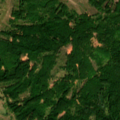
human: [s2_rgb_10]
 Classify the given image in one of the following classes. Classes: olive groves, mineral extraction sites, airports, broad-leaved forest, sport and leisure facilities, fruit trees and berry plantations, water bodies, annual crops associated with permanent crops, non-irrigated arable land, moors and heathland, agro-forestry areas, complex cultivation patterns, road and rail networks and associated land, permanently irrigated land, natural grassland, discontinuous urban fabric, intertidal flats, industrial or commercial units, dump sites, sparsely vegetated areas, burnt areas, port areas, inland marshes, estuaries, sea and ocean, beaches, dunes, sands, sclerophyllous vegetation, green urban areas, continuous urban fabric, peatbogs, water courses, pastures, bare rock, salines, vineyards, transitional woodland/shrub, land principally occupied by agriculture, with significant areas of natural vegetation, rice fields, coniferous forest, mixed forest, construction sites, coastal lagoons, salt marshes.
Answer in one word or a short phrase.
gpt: complex cultivation patterns, land principally occupied by agriculture, with significant areas of natural vegetation, broad-leaved forest, natural grassland